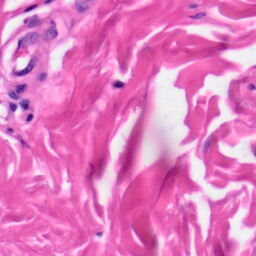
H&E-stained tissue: Skin